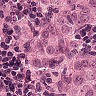
Metastatic tissue present: yes